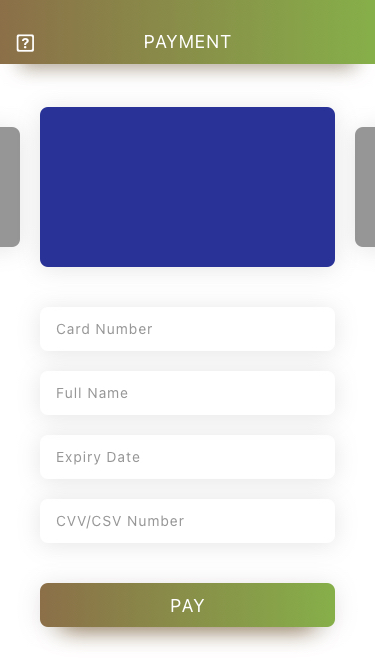
Text in this UI design:
Pay
Card Number
Expiry Date
CVV/CSV Number
Full Name

Payment
